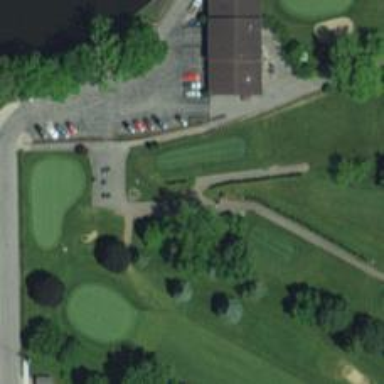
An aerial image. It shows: Service road designated as golf cart path.